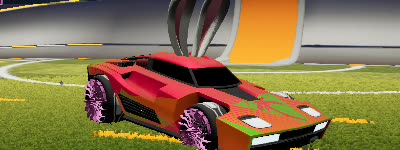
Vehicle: breakout